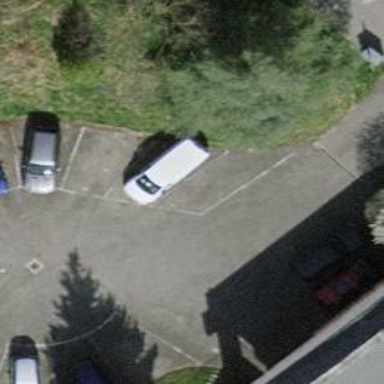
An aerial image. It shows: Parking aisle designated as service road.